Current action and preconditions to check: path_clear

Your task: For each precondition in the list above, predict whether it will hold at this action.

Consider the current scene as observed from the mobile robot's camera, and analyze the predicted future states of all dynamic agents (e.g., people, animals, vehicles, or any moving entities) within the NEXT SECOND.

IMPORTANT: Only answer "very likely" if you are absolutely certain—based on strong, clear evidence—that a dynamic agent will violate the precondition in the predicted future state. Do NOT answer "very likely" for unlikely, ambiguous, or low-probability risks.

Ask yourself for each precondition: Is there a high probability, with clear and convincing evidence, that the predicted future states of any dynamic agent will interfere with the predicted future state of the currently executing action within the NEXT SECOND, causing that precondition to fail?

Assess the risk level based on these predictions. Use "likely" or "very likely" if motions create a clear risk of interference.

Use "neutral" or "improbable" if agents are nearby but their predicted paths are clearly diverging or non-conflicting.

Failure Risk Categories: "very improbable", "improbable", "neutral", "likely", "very likely"

Answer Format: Output ONLY the probability_of_failure value from these categories: "very improbable", "improbable", "neutral", "likely", "very likely"

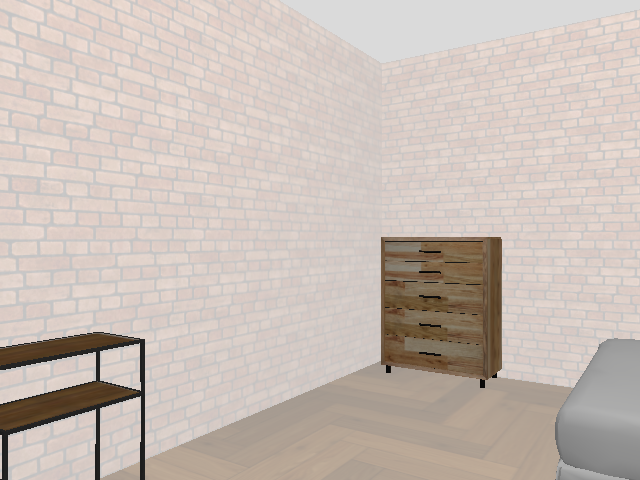

Answer: very improbable